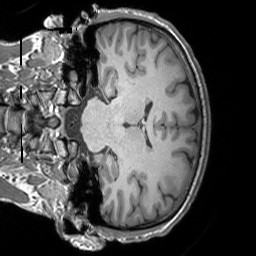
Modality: T1w
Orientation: coronal
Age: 22
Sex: male
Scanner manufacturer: siemens
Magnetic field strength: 3 T
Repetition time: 1.9 s
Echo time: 0.00252 s